Field crop: maize
Growth stage: 2
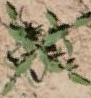
Species: atriplex